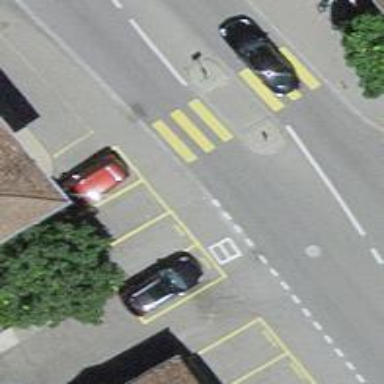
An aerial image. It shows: Sidewalk along the footway.